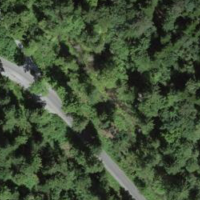
EUNIS habitat code: 44
Species observed at this site:
Salvia glutinosa
Mercurialis perennis